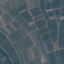
Land use / land cover: PermanentCrop